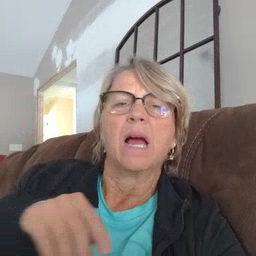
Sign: bad